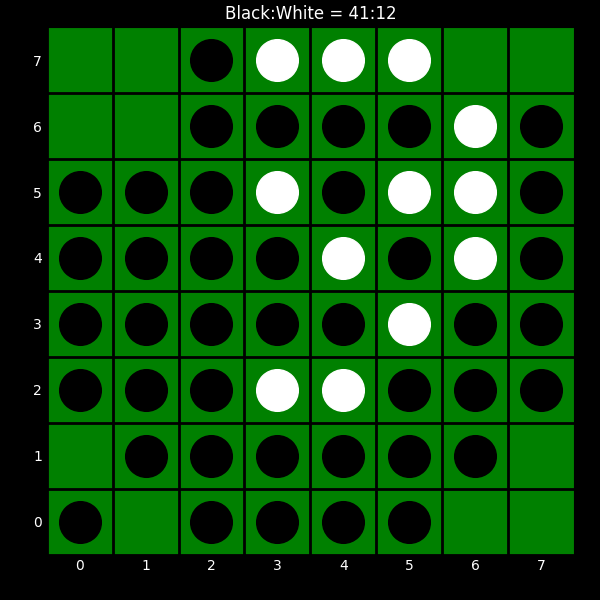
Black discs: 41
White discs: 12